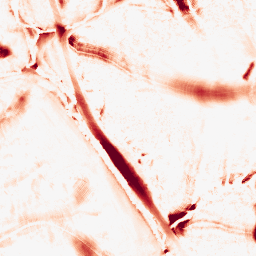
Category: morphological
Decomposition family: tophat
Decomposition parameters: size: 20
mode: white
Upsampling method: sinc_blackman
Upsampling parameters: scale: 4
kernel_size: 16
Upsampling scale: 4